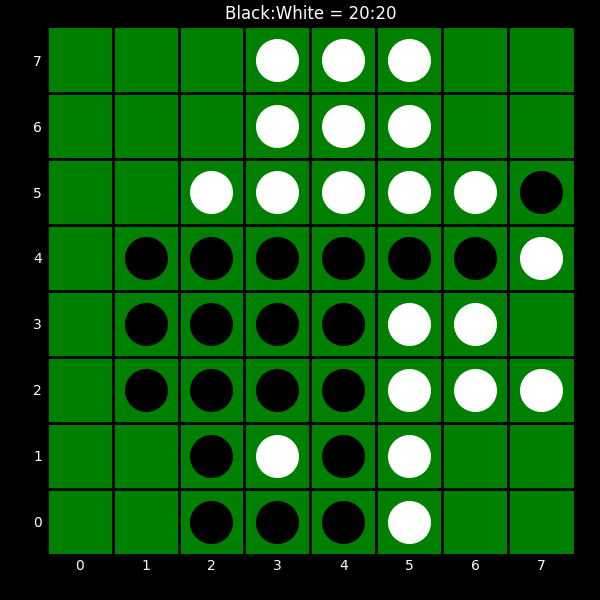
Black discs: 20
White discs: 20